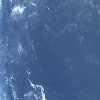
Label: water